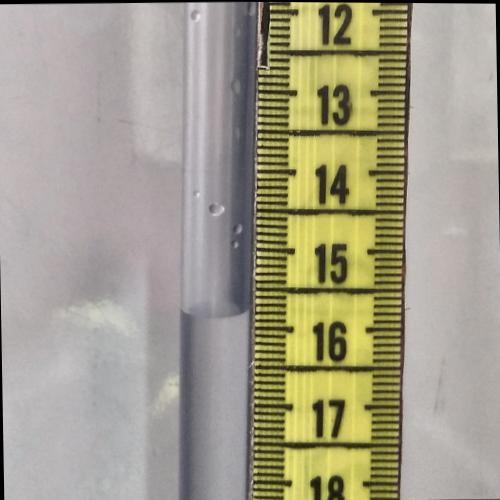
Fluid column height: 15.8 cm